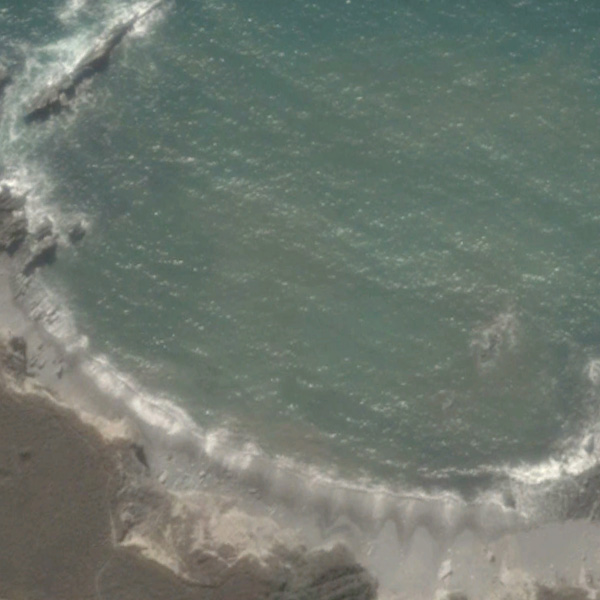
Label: Beach